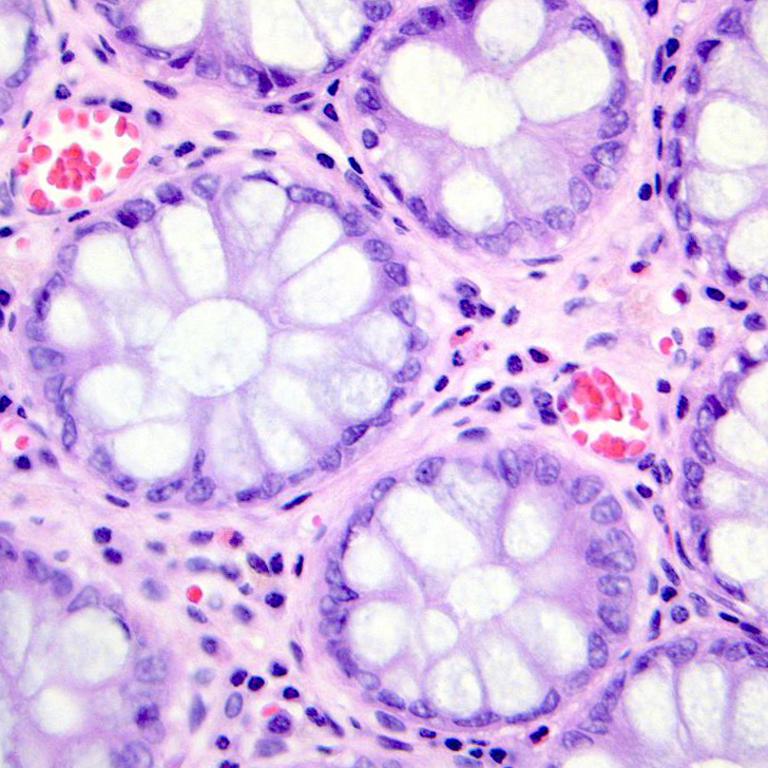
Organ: colon
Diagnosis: benign